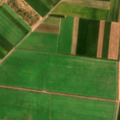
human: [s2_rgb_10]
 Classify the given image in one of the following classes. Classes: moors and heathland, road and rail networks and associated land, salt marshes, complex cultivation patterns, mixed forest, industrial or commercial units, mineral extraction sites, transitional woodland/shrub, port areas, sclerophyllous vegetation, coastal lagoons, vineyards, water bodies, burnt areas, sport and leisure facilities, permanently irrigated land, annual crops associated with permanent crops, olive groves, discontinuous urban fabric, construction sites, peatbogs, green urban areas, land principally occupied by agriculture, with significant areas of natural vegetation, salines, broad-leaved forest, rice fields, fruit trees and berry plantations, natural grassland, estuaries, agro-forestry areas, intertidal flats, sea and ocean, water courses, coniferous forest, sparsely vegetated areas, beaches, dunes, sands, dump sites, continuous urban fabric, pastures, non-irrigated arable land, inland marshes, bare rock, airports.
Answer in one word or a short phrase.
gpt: non-irrigated arable land